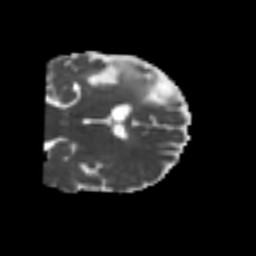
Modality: MD
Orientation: coronal
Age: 49
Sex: male
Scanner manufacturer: siemens
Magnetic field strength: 3 T
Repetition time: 4.999 s
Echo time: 0.07946 s